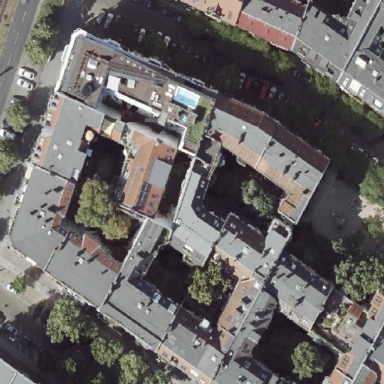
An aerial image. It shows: Residential building with grey exterior and red gambrel roof made of roof tiles.